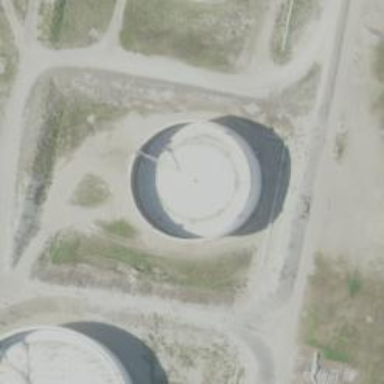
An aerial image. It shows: Storage tank that is man-made.